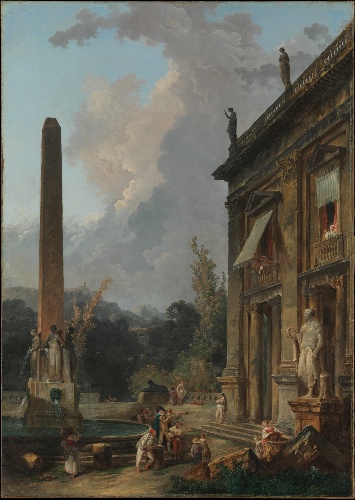
Title: Wandering Minstrels
Artist: Hubert Robert
Artist bio: French, Paris 1733–1808 Paris
Date: 1777–79
Object type: Painting
Classification: Paintings
Medium: Oil on canvas
Dimensions: 68 3/4 x 48 1/4 in. (174.6 x 122.6 cm)
Department: European Paintings
Credit line: Gift of J. Pierpont Morgan, 1917
Accession year: 1917
Repository: Metropolitan Museum of Art, New York, NY
Tags: Fountains|Obelisks|Musicians